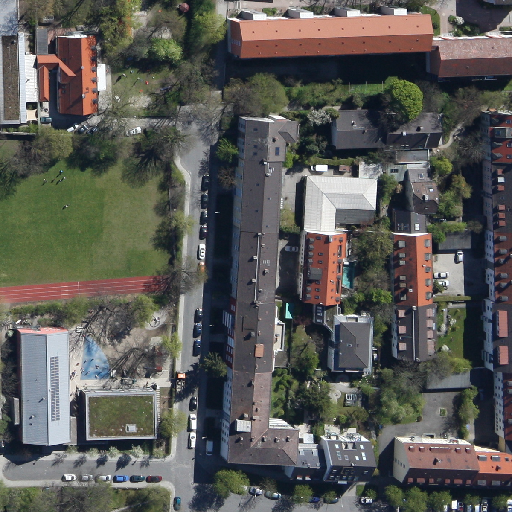
Referring expression: car in the parking area